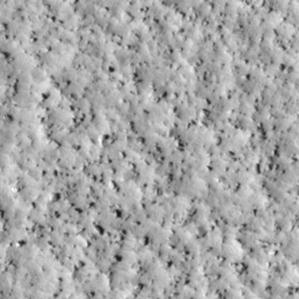
Label: non_frost